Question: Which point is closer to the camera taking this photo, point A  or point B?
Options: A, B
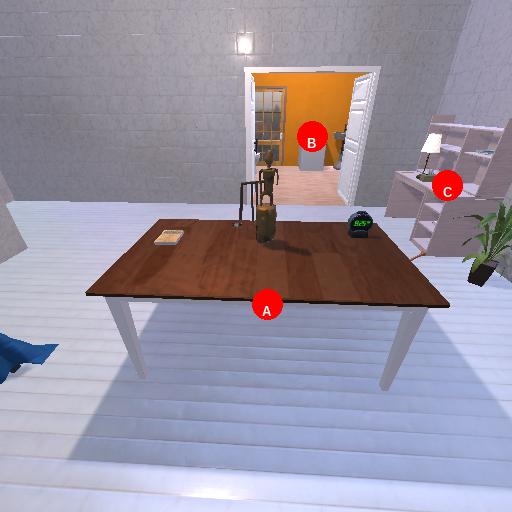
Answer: A